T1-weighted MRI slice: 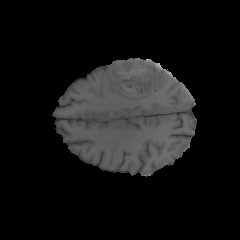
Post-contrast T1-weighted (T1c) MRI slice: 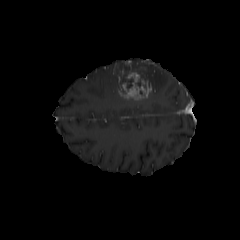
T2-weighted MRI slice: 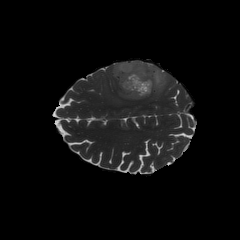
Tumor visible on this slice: yes